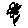
Label: flower